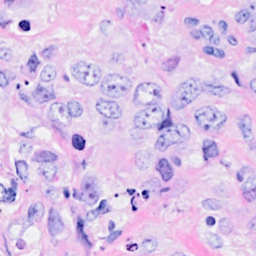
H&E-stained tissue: Breast